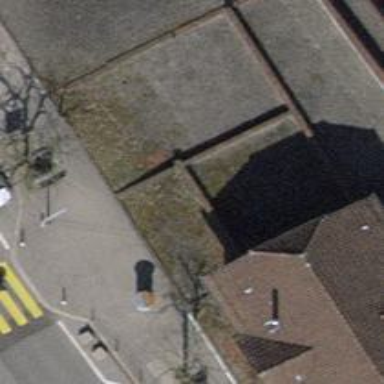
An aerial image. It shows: Concrete steps with ramp available for accessibility.